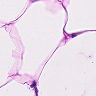
Metastatic tissue present: no